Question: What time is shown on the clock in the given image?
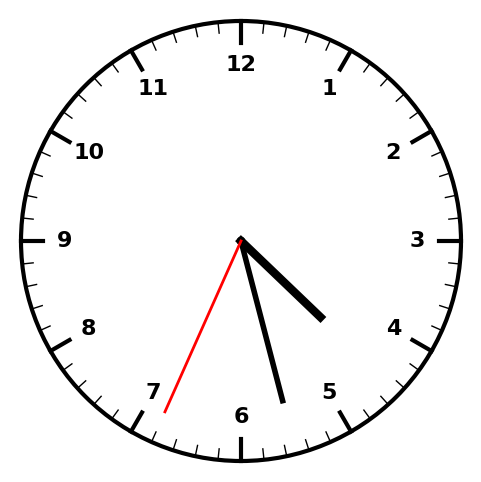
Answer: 04:27:34